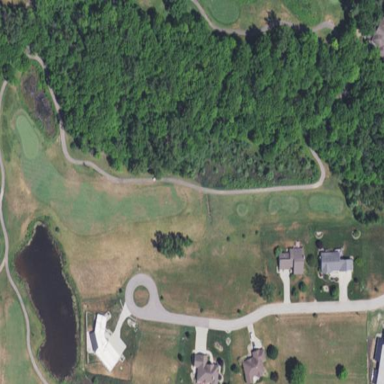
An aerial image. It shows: Grassy area designated as golf fairway.